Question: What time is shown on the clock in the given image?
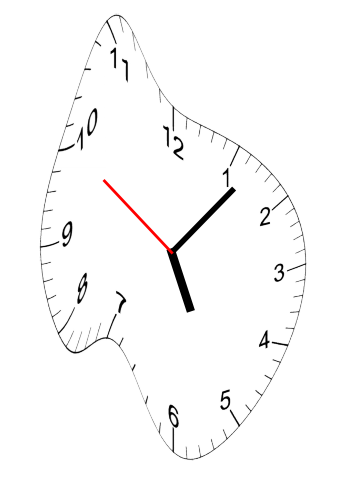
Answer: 05:06:50